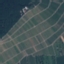
Land use / land cover class: PermanentCrop